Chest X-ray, PA view. Patient: 40 years old, sex M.
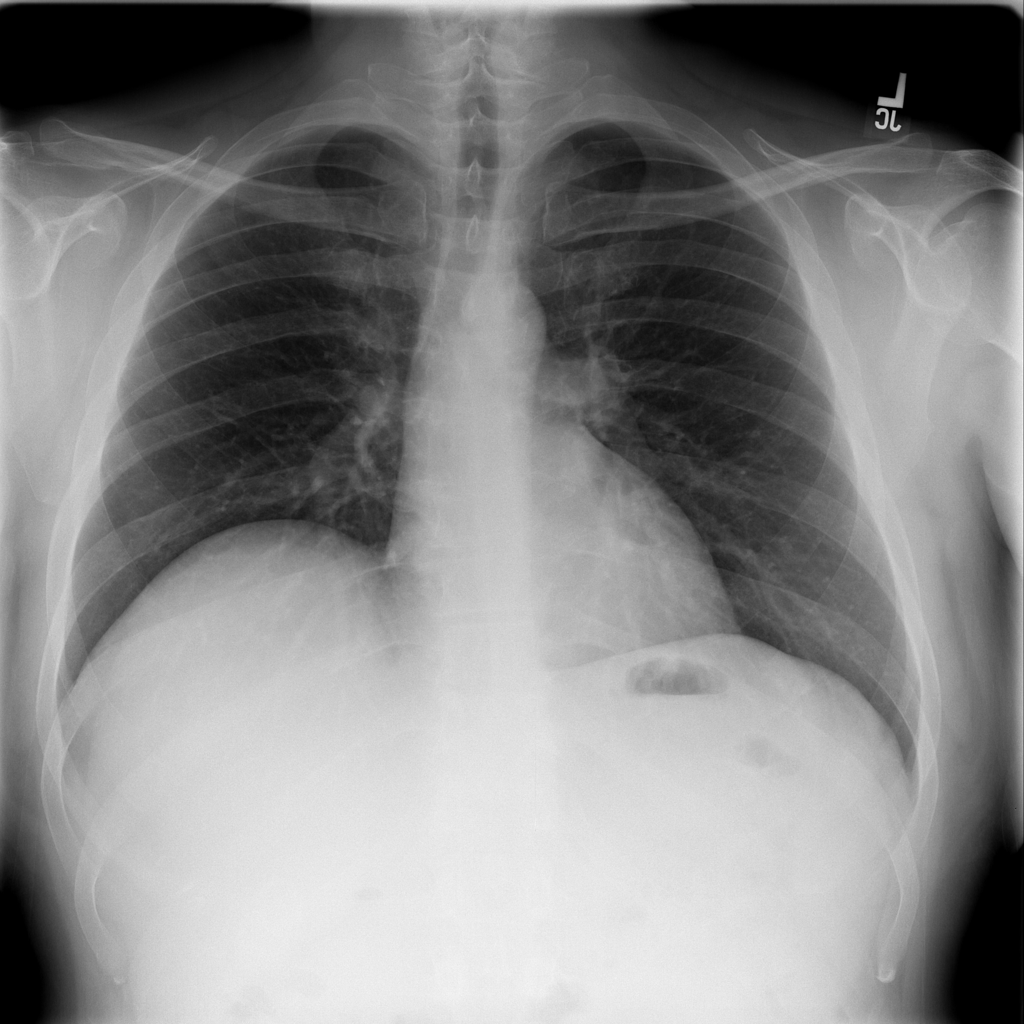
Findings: No Finding